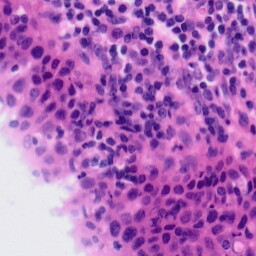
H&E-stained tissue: Tonsil